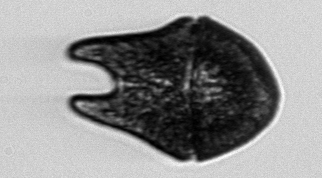
Label: Akashiwo